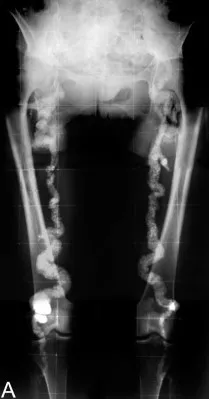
A. Pelvic and lower extremity radiograph shows extensive calcification of the femoral arteries.
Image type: radiology (x_ray)